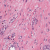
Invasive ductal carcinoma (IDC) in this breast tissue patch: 0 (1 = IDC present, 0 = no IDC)